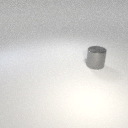
large gray metal cylinder